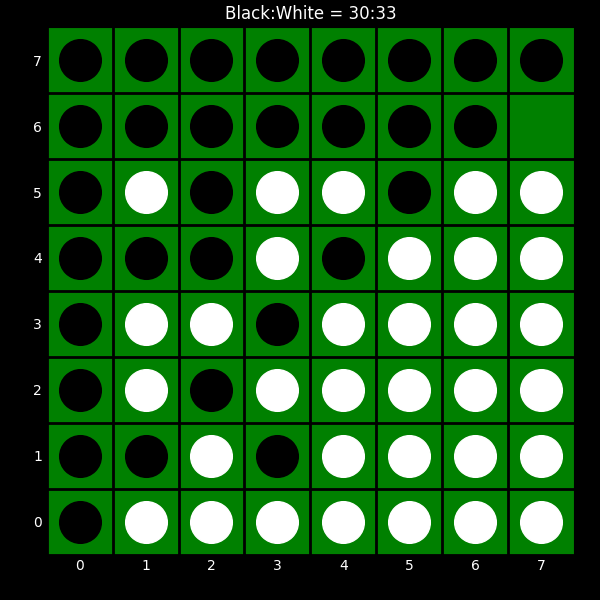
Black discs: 30
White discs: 33